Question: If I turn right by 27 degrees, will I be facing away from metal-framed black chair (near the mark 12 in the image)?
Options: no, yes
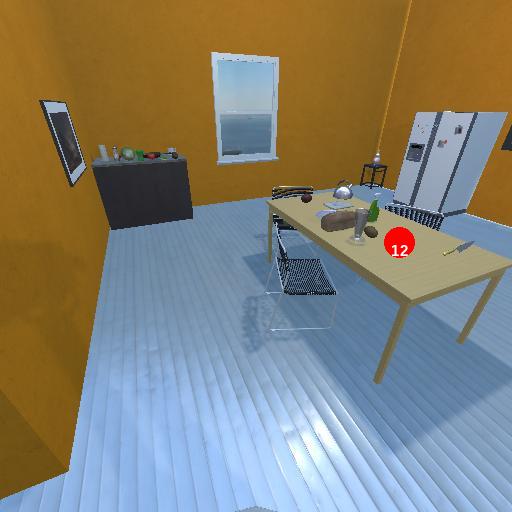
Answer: no